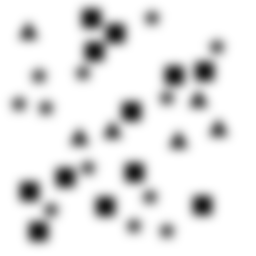
Squares: 12
Triangles: 6
Stars: 12
Total shapes: 30